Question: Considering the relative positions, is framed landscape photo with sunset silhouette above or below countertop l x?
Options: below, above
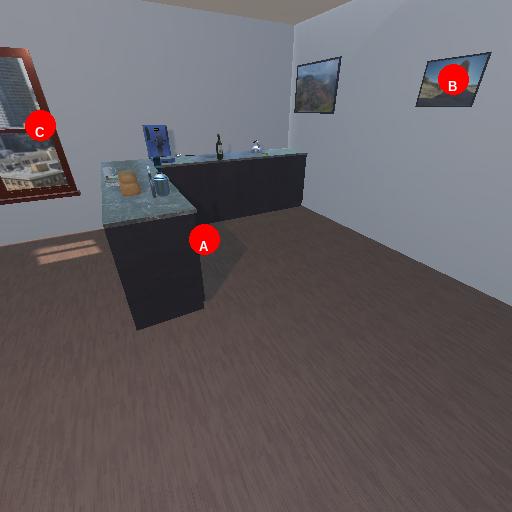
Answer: below